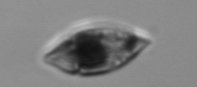
Label: Amphidinium